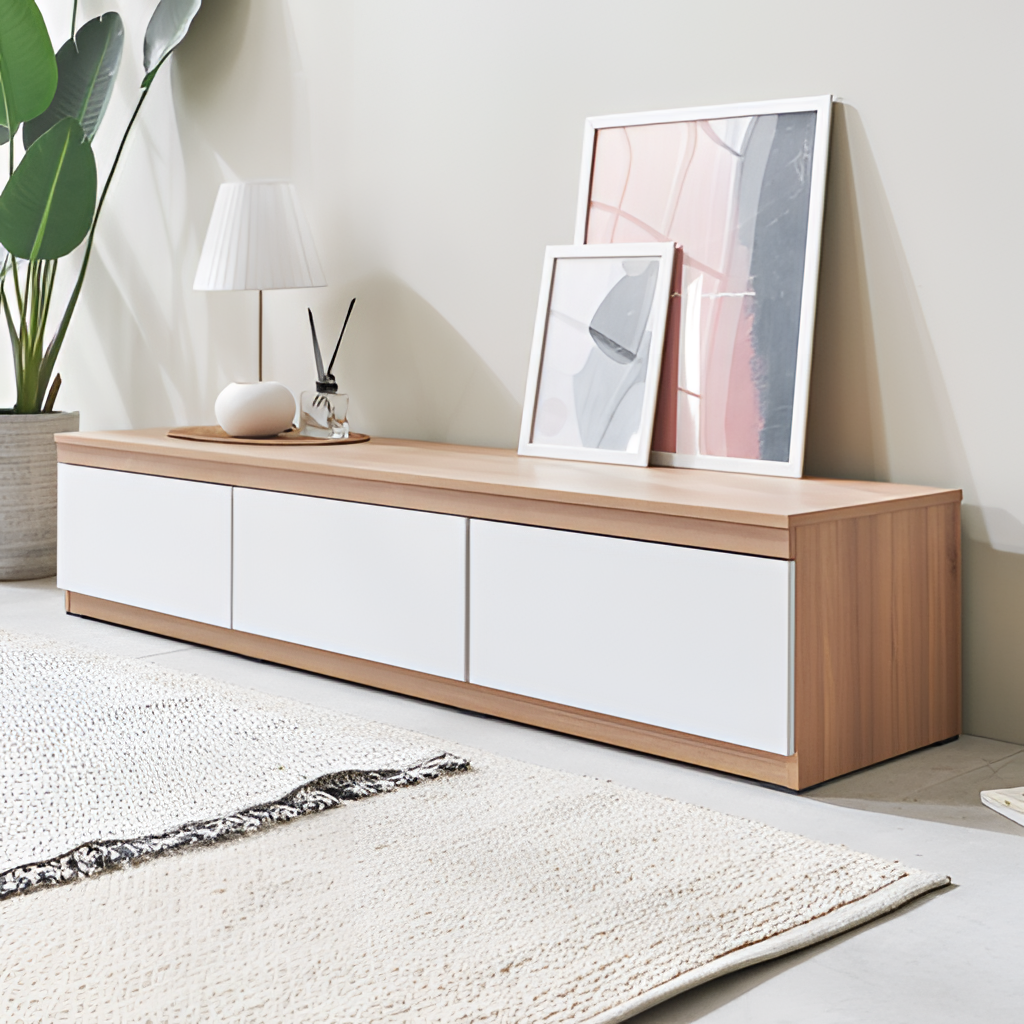
wood TV stand, living room, gray concrete flooring, with large square pattern, modern, paint wallpaper, with solid pattern